Question: I have a question regarding best practices for Cocoa application architecture. If you look at the screenshot of my app's storyboard there is a view controller in the bottom left (which many controls) and there are two view controllers with table views in a split view controller, on the right side. I need to reference array controllers that are in each of the table view controllers (right side ) inside the controls view controller (left side).
How do I reach those array controllers all the way through the view hierarchy (which goes through different container views, etc.)?
I could of course just refer them in my app delegate, which is a singleton, and get them from there but we all know that this is not good OOP architecture.

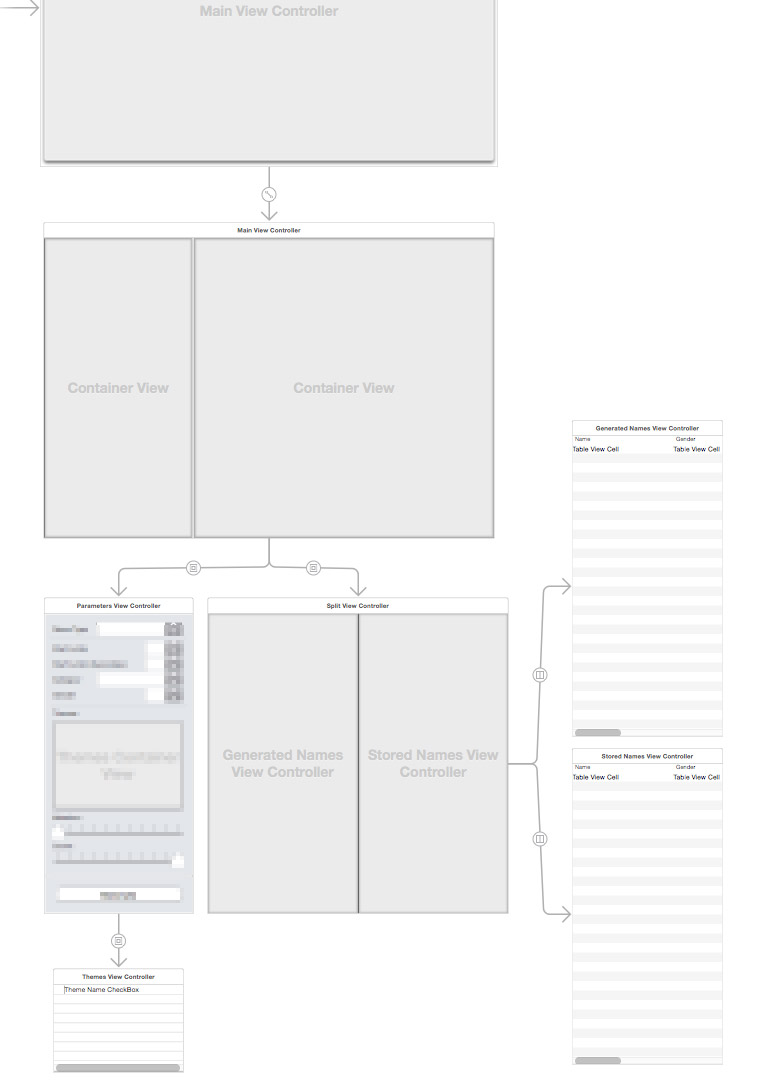
Answer: You can create your own 'Singleton Class' for that. Like 'AppNameDataManager' then create properties and set them from the view controller where you have to set and get in view controller where you have to get.
'''
#define SINGLETON_FOR_CLASS(classname)+ (id) sharedManager {
static dispatch_once_t pred = 0; static id _sharedObject = nil;
dispatch_once(&pred, ^{
_sharedObject = [[self alloc] init];
}); return _sharedObject;
}
'''
just import that class and get instance by calling '[ClassName sharedManager]'